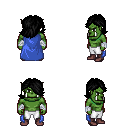
a pixel art fantasy rpg character, male body template, orc, green skin, blue cape, white pants, black swoop hairstyle, white cloth bandages, maroon shoes, four views (front, back, left, right), 2x2 character sprite sheet, small pixel art, hard edges, no anti-aliasing